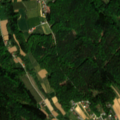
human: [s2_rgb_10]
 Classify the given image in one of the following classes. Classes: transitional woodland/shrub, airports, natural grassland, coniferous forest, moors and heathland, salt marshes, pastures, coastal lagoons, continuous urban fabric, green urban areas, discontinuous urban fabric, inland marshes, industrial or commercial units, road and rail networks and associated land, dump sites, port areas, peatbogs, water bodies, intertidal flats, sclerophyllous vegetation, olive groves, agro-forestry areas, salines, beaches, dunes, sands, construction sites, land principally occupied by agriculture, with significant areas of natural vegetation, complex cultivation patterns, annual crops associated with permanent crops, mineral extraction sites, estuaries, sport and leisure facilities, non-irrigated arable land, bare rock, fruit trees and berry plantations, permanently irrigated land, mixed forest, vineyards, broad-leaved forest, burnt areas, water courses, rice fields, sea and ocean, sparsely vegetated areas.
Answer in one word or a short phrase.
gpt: discontinuous urban fabric, complex cultivation patterns, broad-leaved forest, mixed forest